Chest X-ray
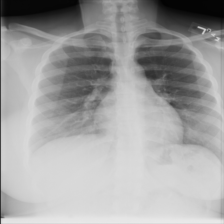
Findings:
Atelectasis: negative
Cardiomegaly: negative
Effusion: negative
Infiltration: negative
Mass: negative
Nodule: negative
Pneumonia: negative
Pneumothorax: negative
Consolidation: negative
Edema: negative
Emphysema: negative
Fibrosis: negative
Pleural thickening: negative
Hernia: negative